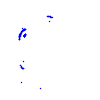
Particle: pion